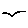
Label: bird